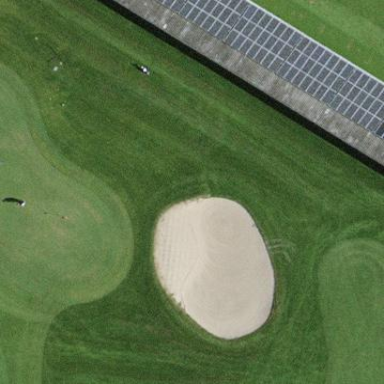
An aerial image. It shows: Golf bunker.